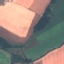
Land use / land cover class: AnnualCrop